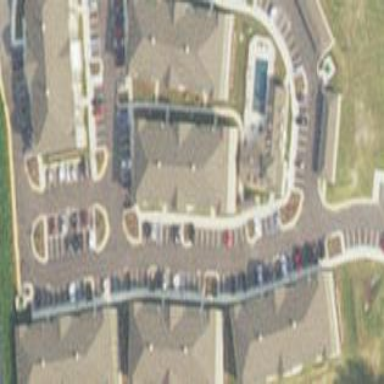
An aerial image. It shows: Residential area with apartments.